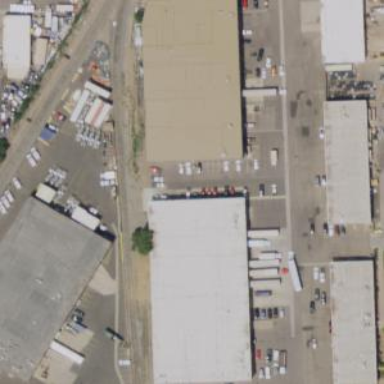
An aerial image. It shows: Industrial building used for trade.